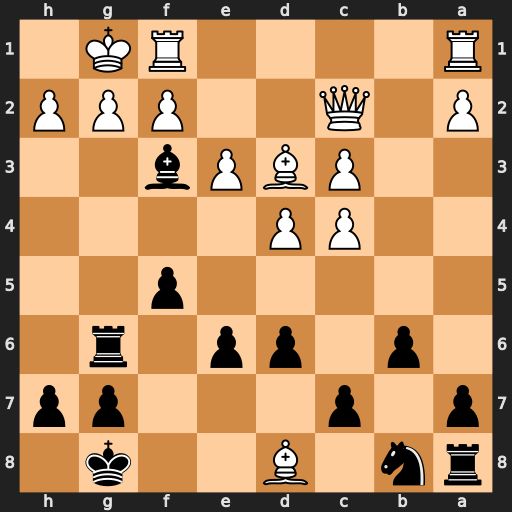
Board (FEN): rn1B2k1/p1p3pp/1p1pp1r1/5p2/2PP4/2PBPb2/P1Q2PPP/R4RK1
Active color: b
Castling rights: -
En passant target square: -
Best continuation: Rxg2+ Kh1 Rg6#